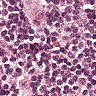
Metastatic tissue present: no